Question: I want output as an image shown below.

Here is my code:
<URL>
'''
.card-text
{
background: #1f2227ab;
}
'''
'''
<link href="https://stackpath.bootstrapcdn.com/bootstrap/4.5.2/css/bootstrap.min.css" rel="stylesheet"/>
<div class="row">
<div class="card bg-dark text-white">
<img src="https://images.pexels.com/photos/<PHONE>/pexels-photo-<PHONE>.jpeg?auto=compress&cs=tinysrgb&dpr=2&h=100&w=240" class="card-img" alt="...">
<div class="card-img-overlay">
<h5 class="card-title">B</h5>
<p class="card-text">
Content here.
</p>
</div>
</div>
</div>
'''
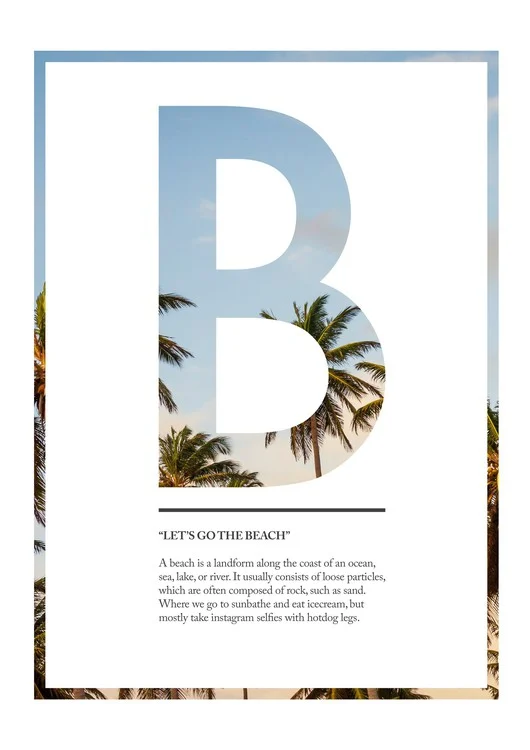
Answer: Here is a solution using 'mix-blend-mode: screen;'
<URL>
'''
.card-text {
background: white;
color: #000;
height: 100%;
mix-blend-mode: screen;
display: flex;
justify-content: center;
align-items: center;
font-size: 80px;
text-align: center;
padding: 30px;
}
.card {
width: 400px;
height: 600px;
}
'''
'''
<link href="https://stackpath.bootstrapcdn.com/bootstrap/4.5.2/css/bootstrap.min.css" rel="stylesheet"/>
<div class="card bg-dark text-white">
<img src="https://images.pexels.com/photos/<PHONE>/pexels-photo-<PHONE>.jpeg?auto=compress&cs=tinysrgb&dpr=2&h=100&w=240"
class="card-img" alt="...">
<div class="card-img-overlay">
<p class="card-text">
Content here.
</p>
</div>
</div>
'''